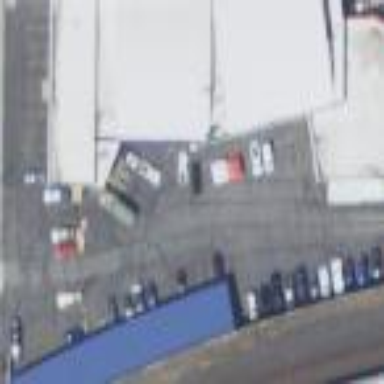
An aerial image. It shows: Parking area.